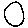
Label: circle